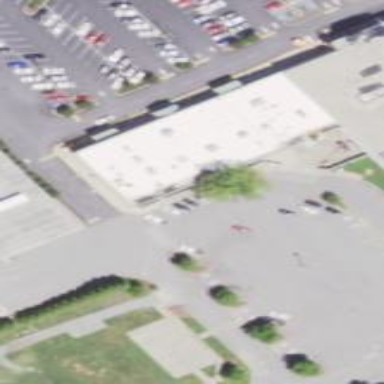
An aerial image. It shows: Commercial building.